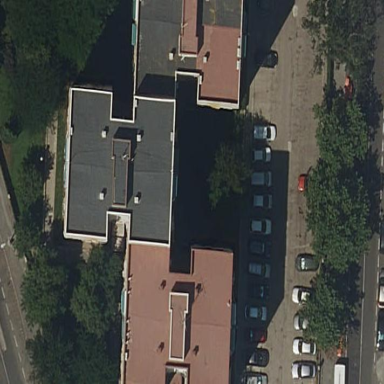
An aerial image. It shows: Image showing building with apartments.